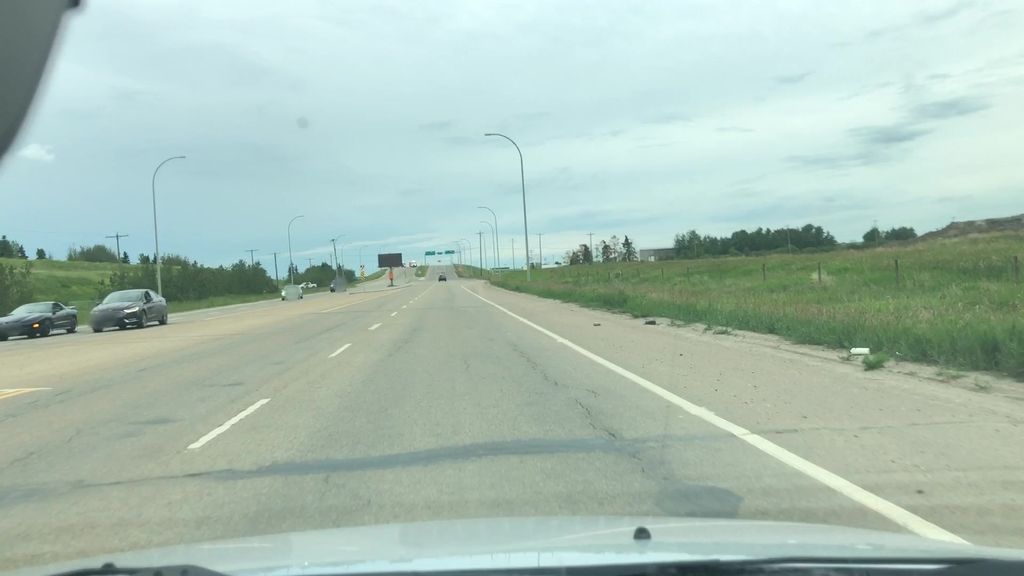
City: edmonton